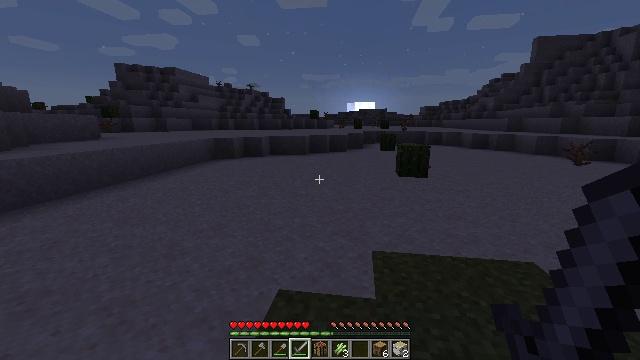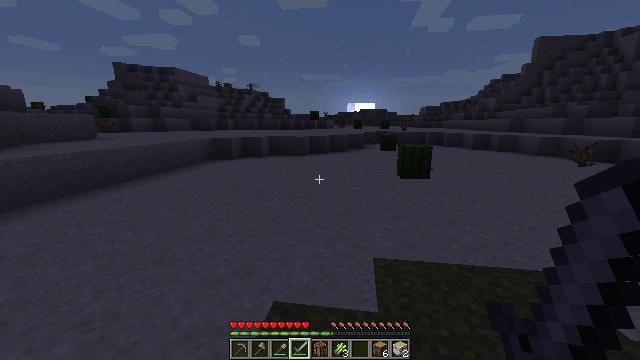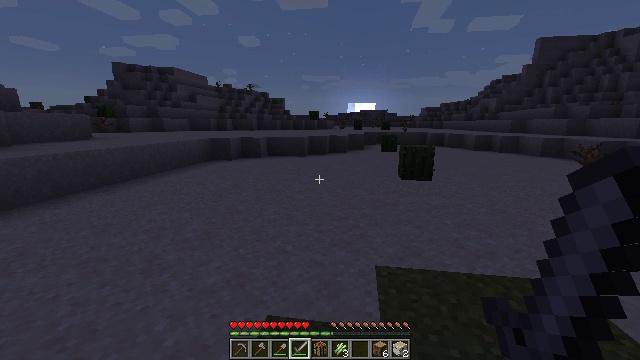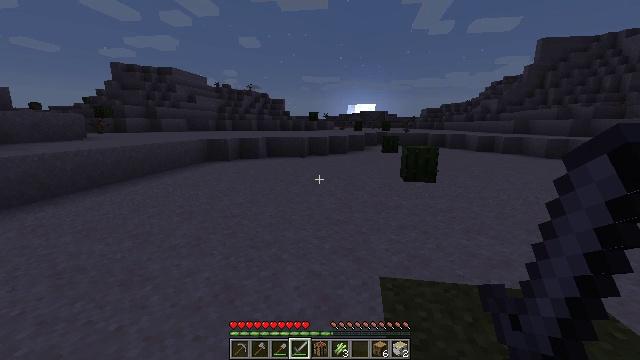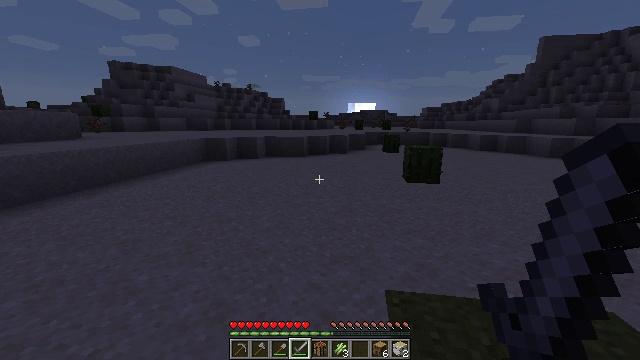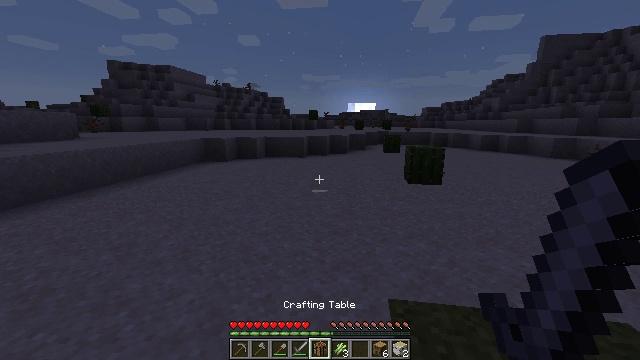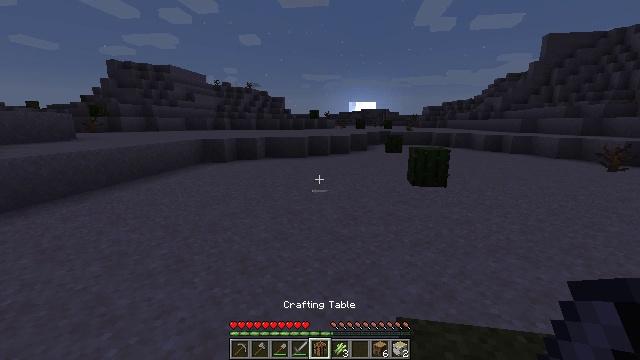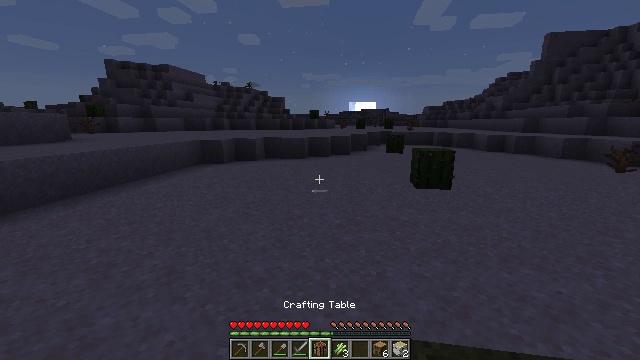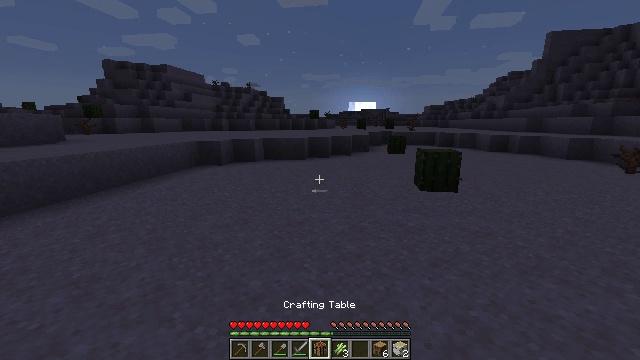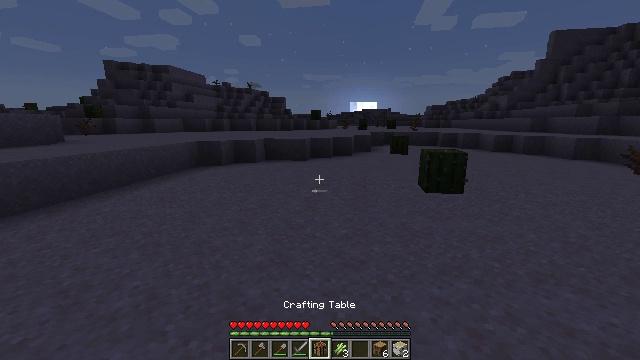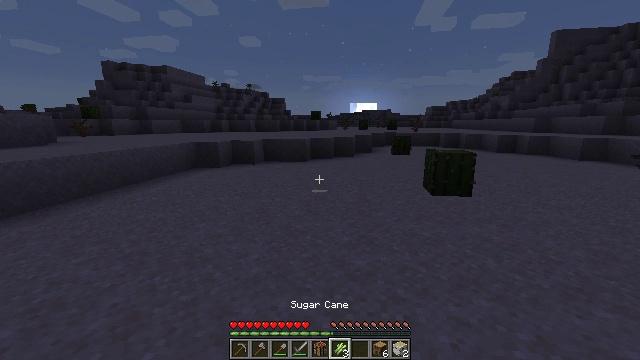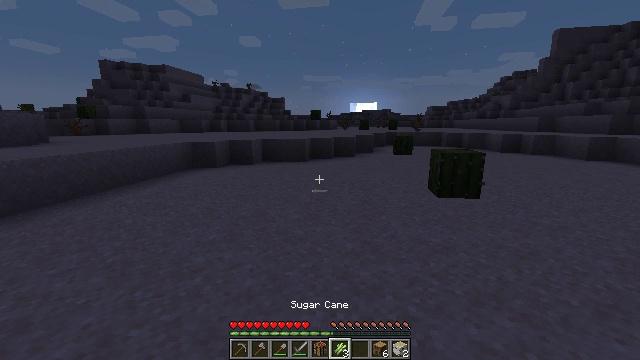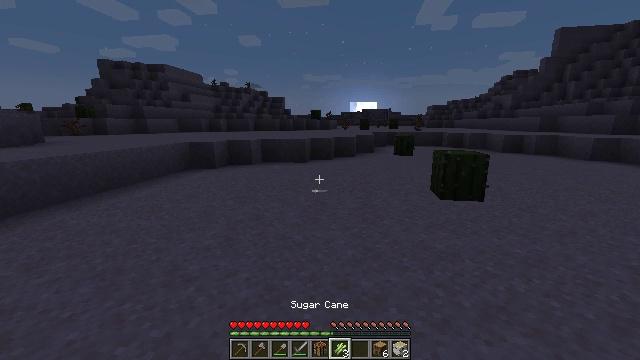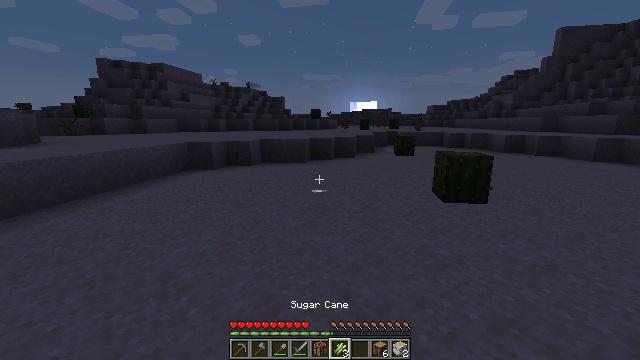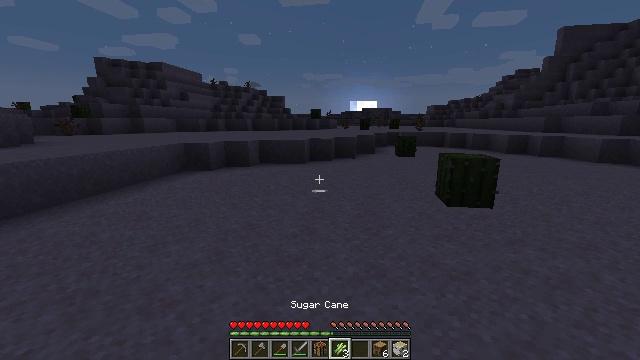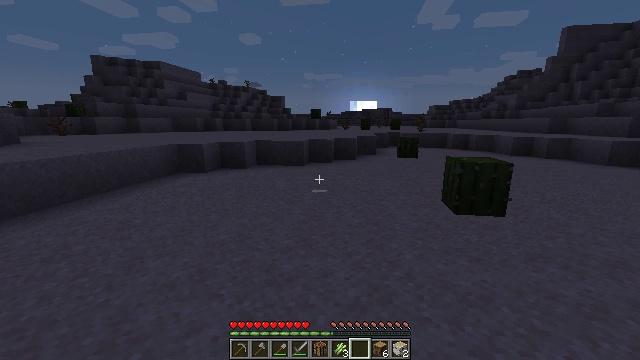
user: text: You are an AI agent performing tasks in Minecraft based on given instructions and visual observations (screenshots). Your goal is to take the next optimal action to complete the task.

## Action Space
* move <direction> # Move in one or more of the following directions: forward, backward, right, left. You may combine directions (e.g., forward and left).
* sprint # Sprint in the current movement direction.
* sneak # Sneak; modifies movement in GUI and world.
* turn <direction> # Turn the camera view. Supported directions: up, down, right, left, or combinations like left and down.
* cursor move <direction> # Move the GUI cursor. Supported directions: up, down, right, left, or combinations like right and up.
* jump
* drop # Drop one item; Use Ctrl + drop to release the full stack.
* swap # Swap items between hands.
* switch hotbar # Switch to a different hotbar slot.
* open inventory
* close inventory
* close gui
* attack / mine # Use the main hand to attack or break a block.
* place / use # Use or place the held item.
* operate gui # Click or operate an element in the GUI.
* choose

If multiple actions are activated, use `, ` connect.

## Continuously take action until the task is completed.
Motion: motion action
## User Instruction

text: Collect the cactus block.
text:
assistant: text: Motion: move forward
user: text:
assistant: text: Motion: move forward
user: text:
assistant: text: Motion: move forward
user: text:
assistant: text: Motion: move forward
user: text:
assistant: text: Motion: move forward
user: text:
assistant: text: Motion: move forward
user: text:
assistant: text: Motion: move forward
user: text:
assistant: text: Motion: move forward
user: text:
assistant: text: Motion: move forward
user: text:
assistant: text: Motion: move forward
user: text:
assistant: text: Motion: move forward
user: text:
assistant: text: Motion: move forward
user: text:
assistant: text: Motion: move forward
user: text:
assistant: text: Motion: move forward
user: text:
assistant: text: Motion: move forward
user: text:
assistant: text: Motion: move forward
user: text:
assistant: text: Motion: move forward
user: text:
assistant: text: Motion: move forward
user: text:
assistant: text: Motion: move forward
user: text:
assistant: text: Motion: move forward
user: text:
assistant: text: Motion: move forward
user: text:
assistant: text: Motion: move forward
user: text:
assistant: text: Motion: move forward
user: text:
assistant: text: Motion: move forward
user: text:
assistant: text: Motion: move forward
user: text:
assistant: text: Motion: move forward
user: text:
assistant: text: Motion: move forward
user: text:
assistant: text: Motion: move forward, turn left
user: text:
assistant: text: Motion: move forward
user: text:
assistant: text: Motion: move forward, turn left